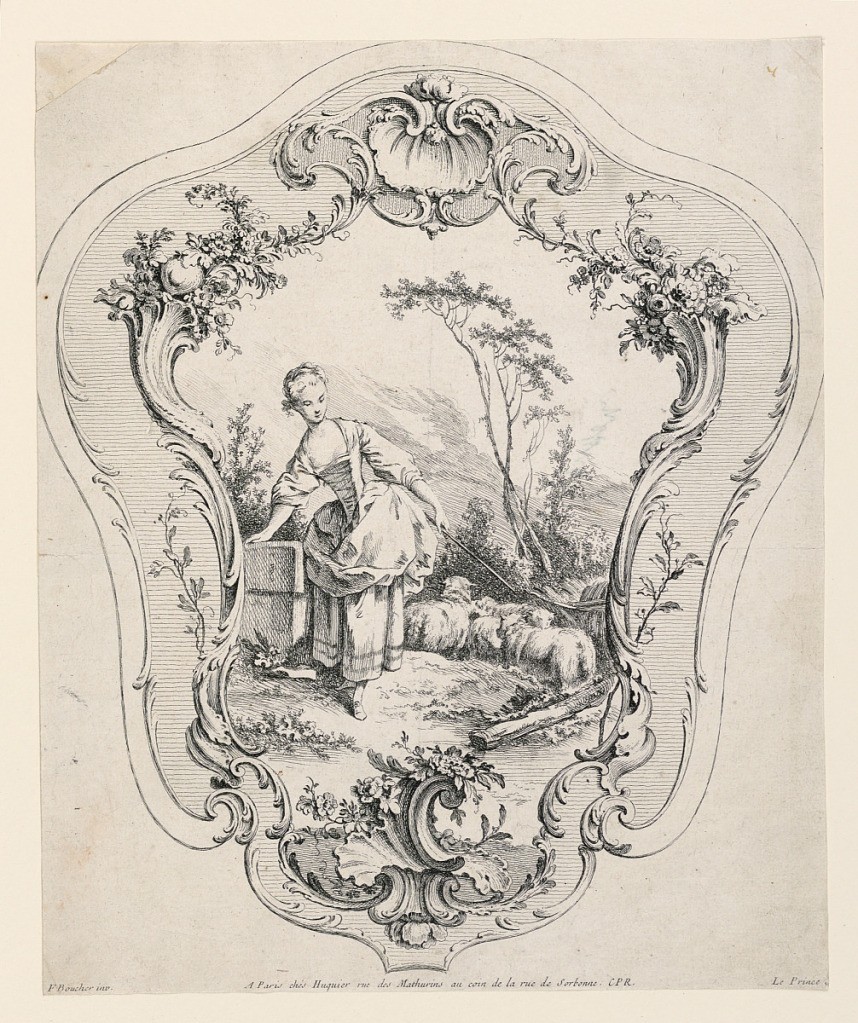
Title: Rocaille Panel, with Scene of a Shepherdess
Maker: Jean Baptiste Le Prince, French, 1734–1781
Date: ca. 1770
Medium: Engraving on paper
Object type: Print
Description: In an irregular rocaille frame, in the shape of a fan, is a scene showing a shepherdess with her sheep.